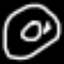
Label: donut